Question: I have the following chart:

Now my problem is I want to open a new chart containing the information for Linux OS when a user clicks on Linux portion of chart, shown in red. I have tried this:
'''
//check if Linux OS is clicked on chart...
if("Linux".equals(chartMouseEvent.getEntity().getToolTipText()))
{
//open new chart having the information for Linux
}
'''
But I think there may be some better alternate to do the same job.
So please help if you know how to achieve this.
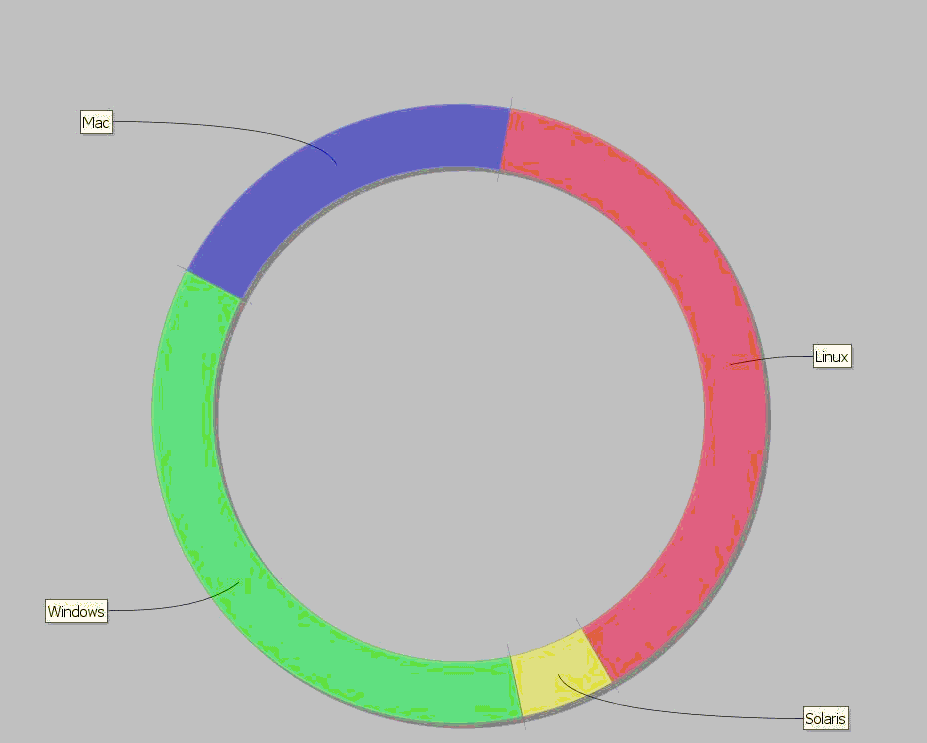
Answer: <URL> can access the data set directly:
'''
plot.setURLGenerator(new PieURLGenerator() {
public String generateURL(PieDataset dataset, Comparable key, int pieIndex) {
// access the dataset as required
}
});
'''